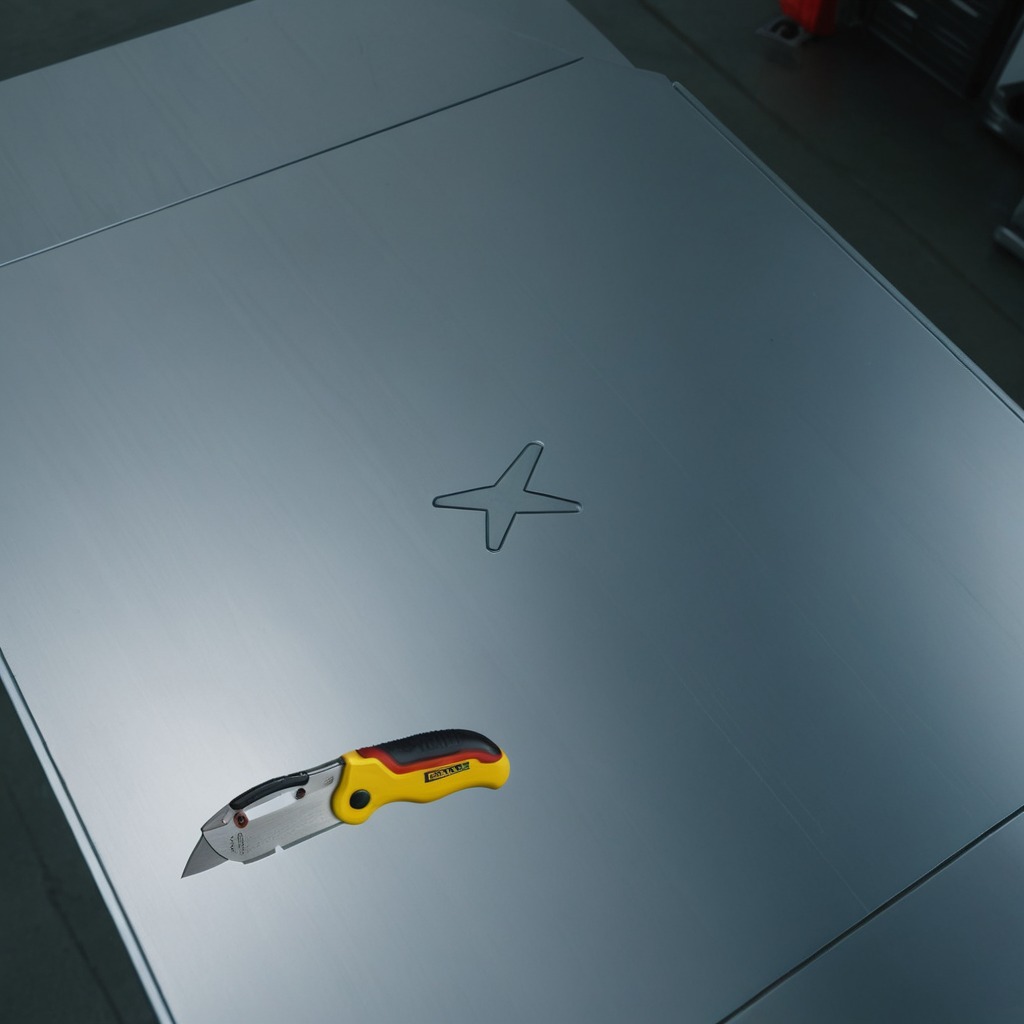
A utility knife lying on the toolbox surface in an airplane hangar workshop.